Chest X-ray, AP view. Patient: 26 years old, sex M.
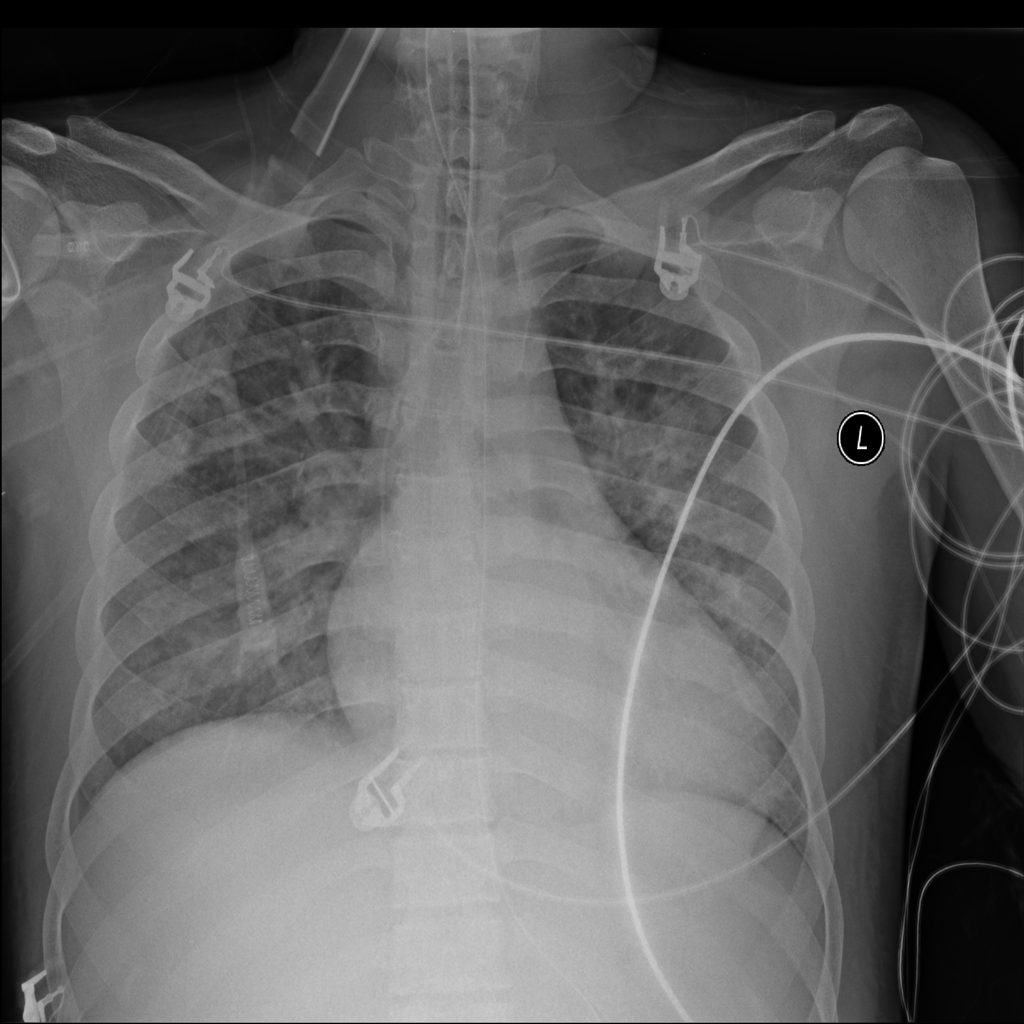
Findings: Infiltration